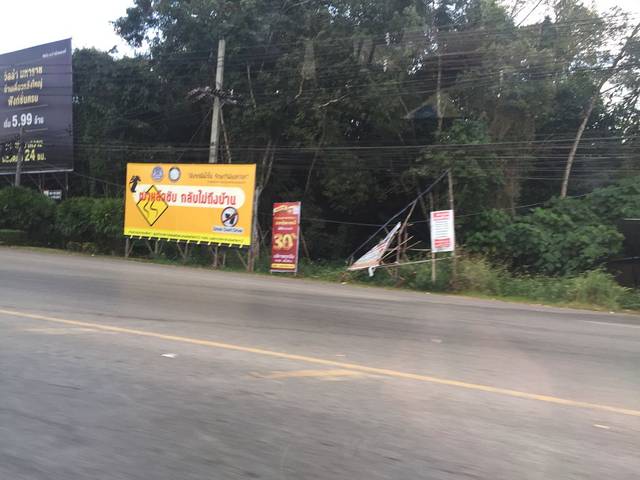
Region: Thailand
Coordinates: 8.083, 98.895